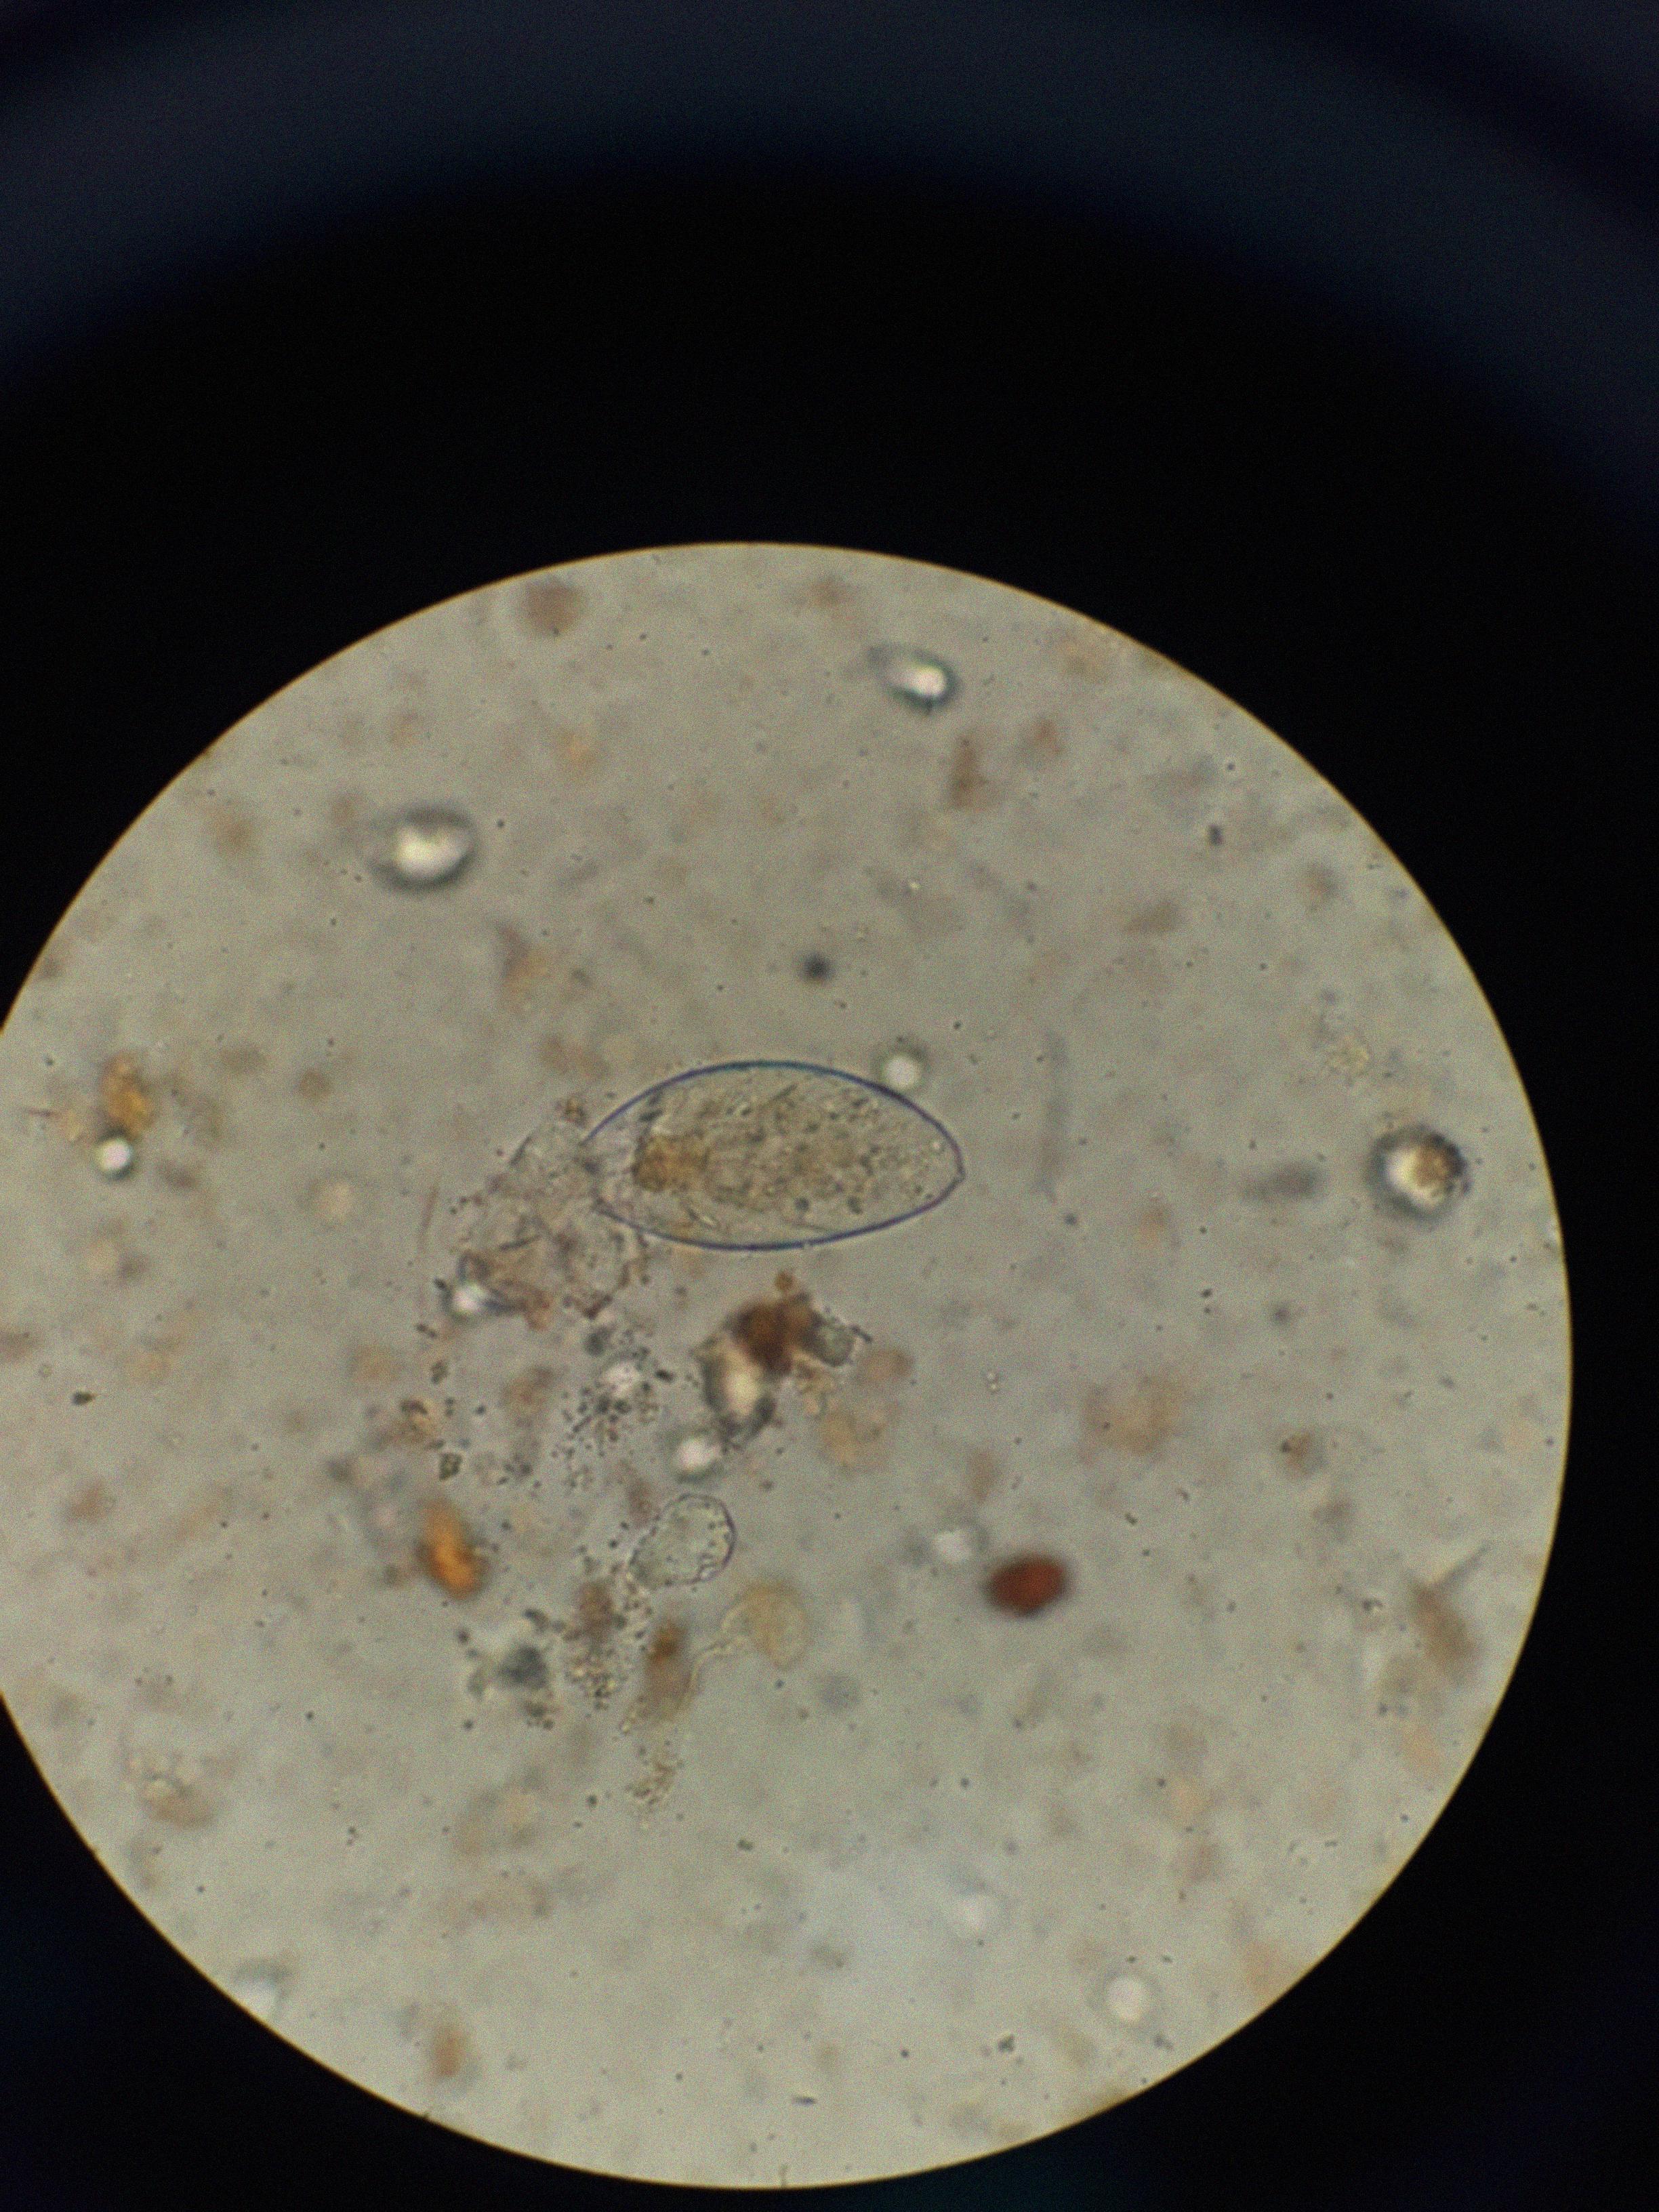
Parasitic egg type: Fasciolopsis buski